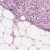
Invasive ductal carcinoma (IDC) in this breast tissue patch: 1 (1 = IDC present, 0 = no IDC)